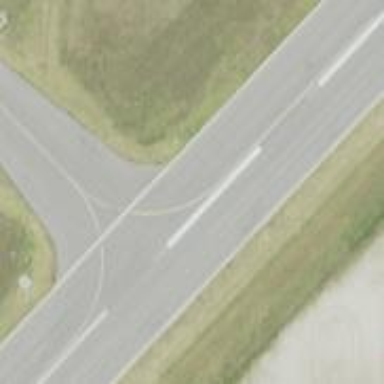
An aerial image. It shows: Runway surface made of asphalt at airport.